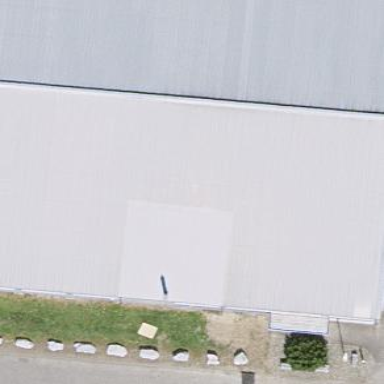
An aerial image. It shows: Gabled hangar building located at airport.